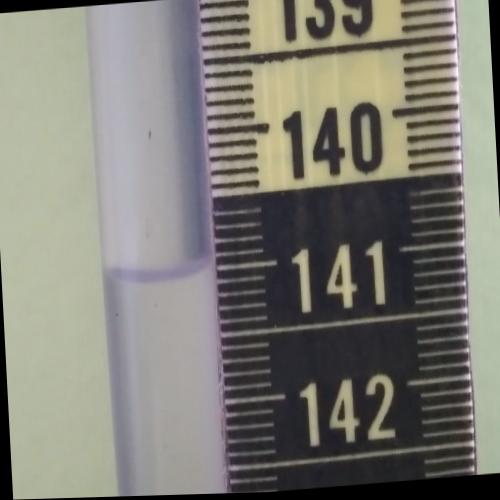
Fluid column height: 141.0 cm